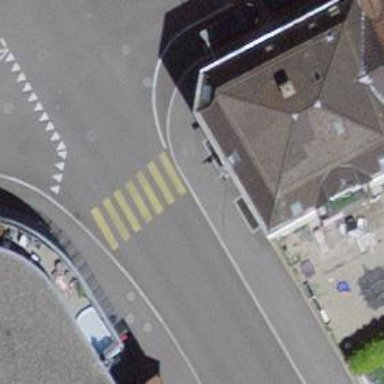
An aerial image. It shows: Zebra crossing on the road.